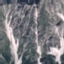
Land use / land cover: HerbaceousVegetation